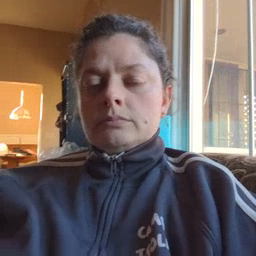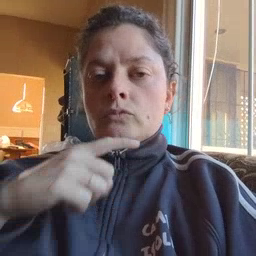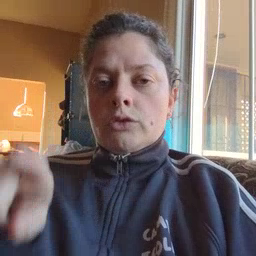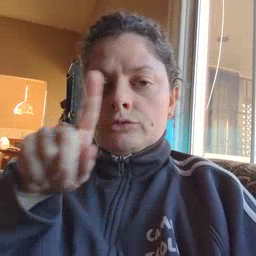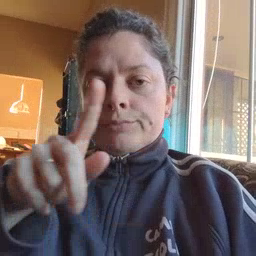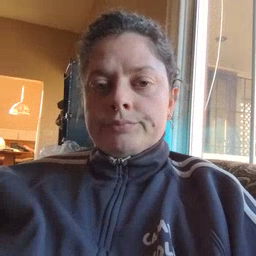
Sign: dryer